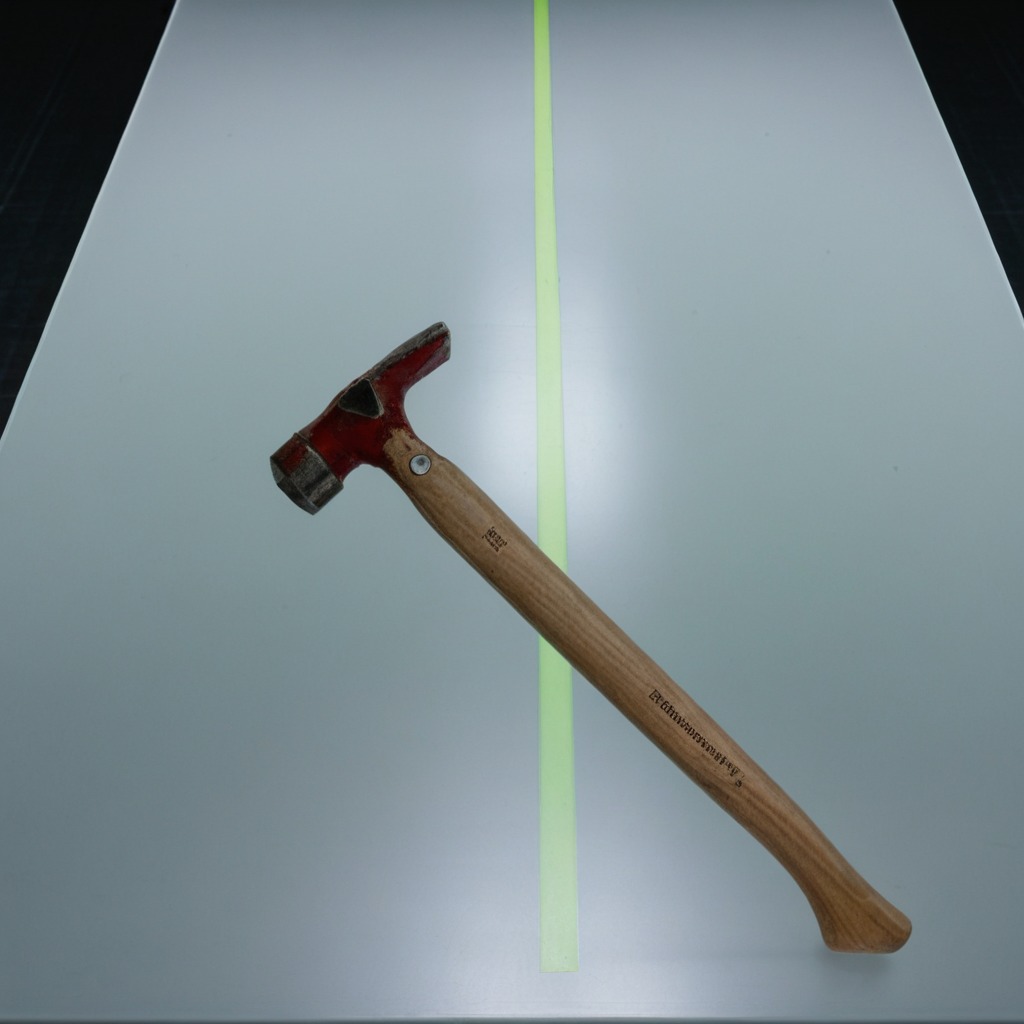
A hammer lies on the clean empty table in a railway signal maintenance room lit by harsh overhead fluorescents.